Question: I would like to create an integer value between 1 and infinity. I want to have a probability distribution where the smaller the number is, the higher the chance it is generated.
I generate a random value R between 0 and 2.
Take the series

I want to know the smallest m with which my sum is bigger than R.
I need a fast way to determine m. This is would be pretty straightforward if i had R in binary, since m would be equal to the number of 1's my number has in a row from the most significant bit, plus one.
There is an upper limit on the integer this method can generate: integer values have an upper limit and double precision can also only reach so high in the [0;2[ interval. This is irrelevant, however, since it depends on the accuracy of the data representation method.
What would be the fastest way to determine m?
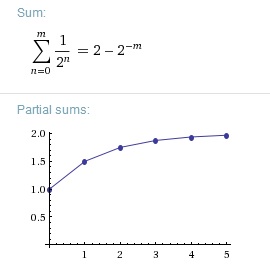
Answer: Set up the inequality
'''
R <= 2 - 2**-m
'''
Isolate the term with 'm'
'''
2**-m <= 2 - R
-m <= log2(2-R)
m >= -log2(2-R).
'''
So it looks like you want 'ceiling(-log2(2-R))'. This is basically an exponential distribution with discretization -- the algorithm for an exponential is '-ln(1-U)/rate', where 'U' is a Uniform(0,1) and '1/rate' is the desired mean.